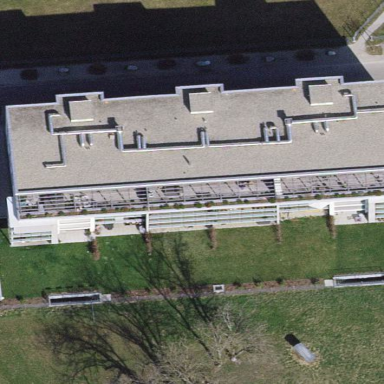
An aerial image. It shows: Apartment building with flat roof.